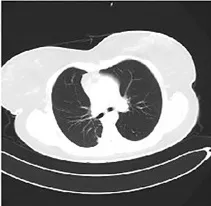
Chest computerized tomography (CT). (D-F) Chest CT image 2 months after the first thoracic surgery. (D, E) Postoperative changes of the right lung; no mGGN seen.
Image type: radiology (ct)